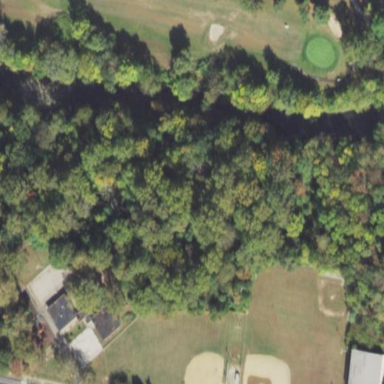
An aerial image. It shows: Beautiful woodland area.